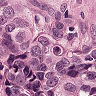
Metastatic tissue present: yes